Field crop: maize
Growth stage: 1
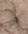
Species: salsola